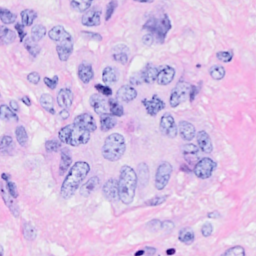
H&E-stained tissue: Breast